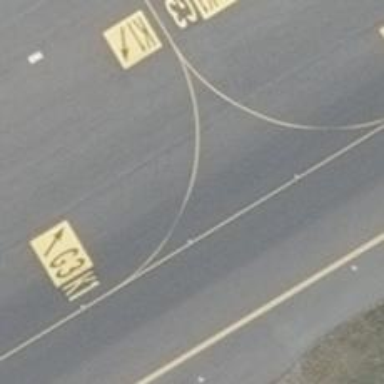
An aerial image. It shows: Concrete taxiway at the airport.